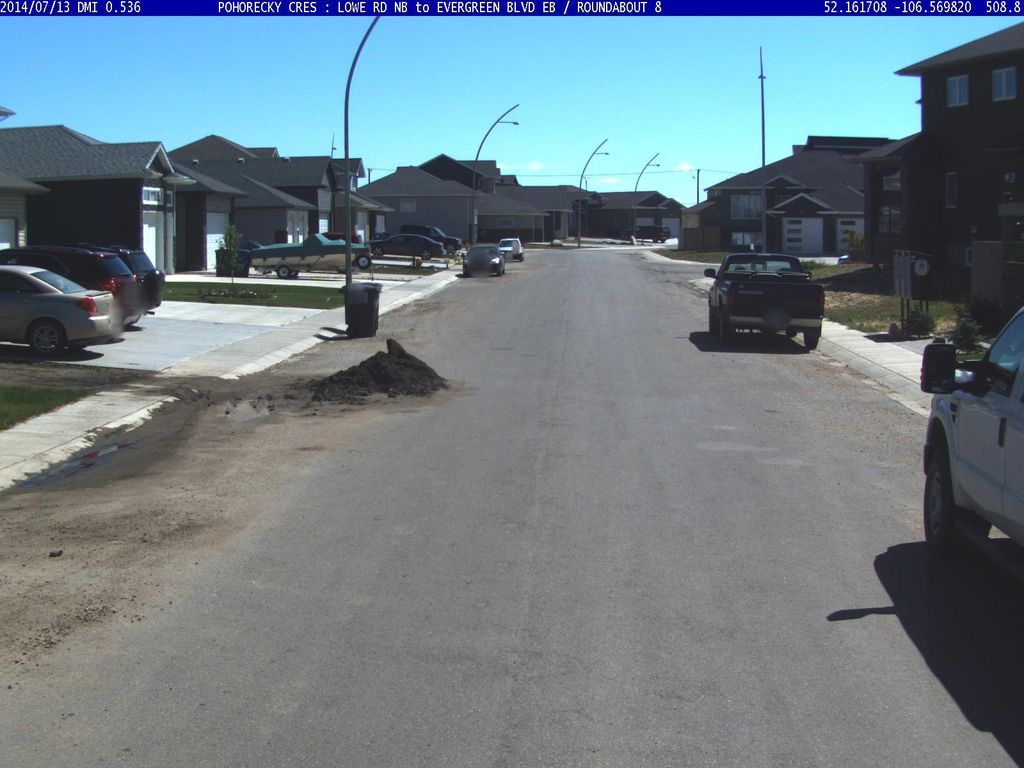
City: saskatoon